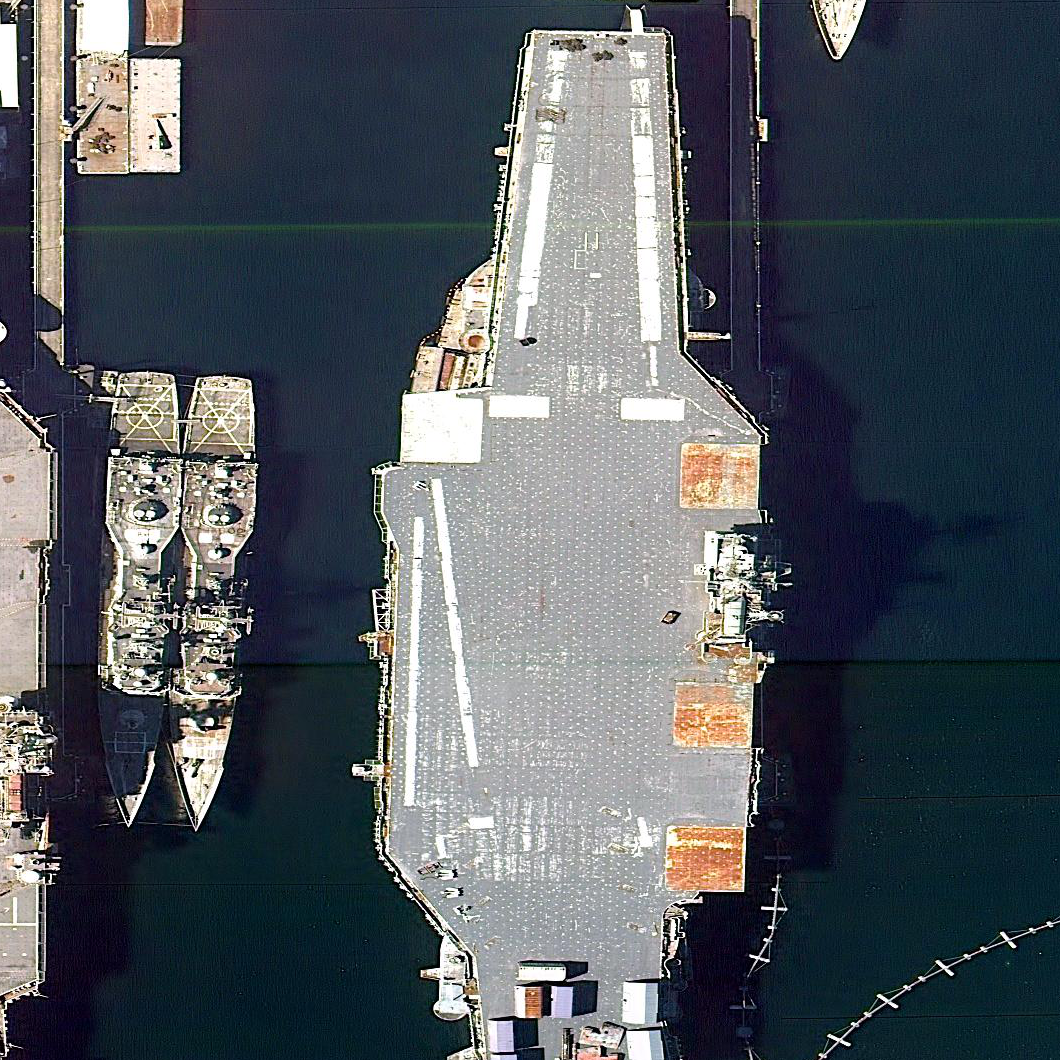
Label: aircraft_carrier